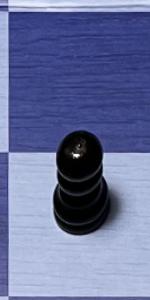
Label: Pawn_Black